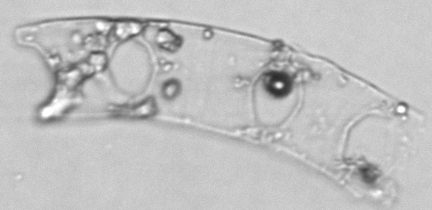
Label: Eucampia